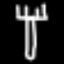
Label: fork